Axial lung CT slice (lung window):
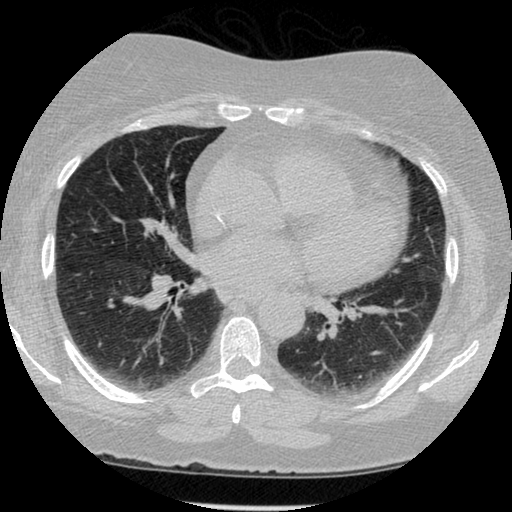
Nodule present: no